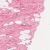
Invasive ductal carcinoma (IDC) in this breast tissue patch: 0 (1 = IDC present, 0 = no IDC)